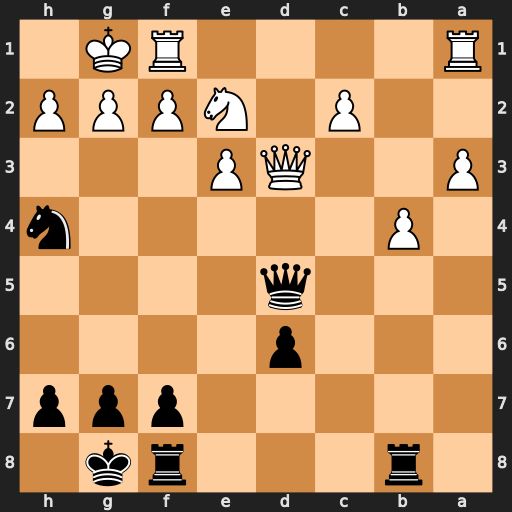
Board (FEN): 1r3rk1/5ppp/3p4/3q4/1P5n/P2QP3/2P1NPPP/R4RK1
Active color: b
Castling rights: -
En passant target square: -
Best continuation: Qxg2#